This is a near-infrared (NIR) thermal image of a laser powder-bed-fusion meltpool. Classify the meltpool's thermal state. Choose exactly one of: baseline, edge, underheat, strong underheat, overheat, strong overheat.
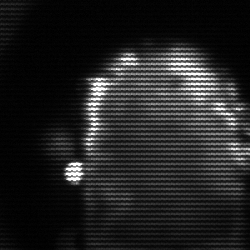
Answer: baseline